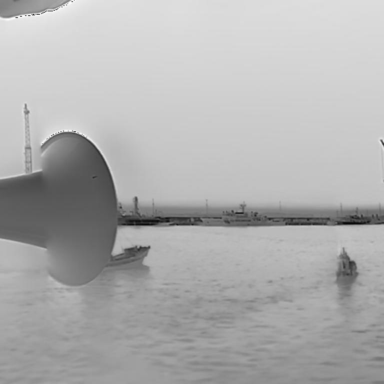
There are two bulk_carriers in the infrared image.